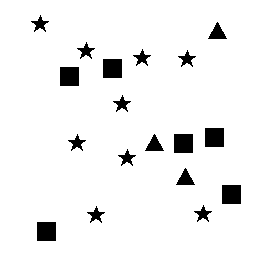
Squares: 6
Triangles: 3
Stars: 9
Total shapes: 18